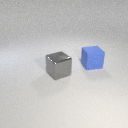
large blue rubber cube behind large gray metal cube